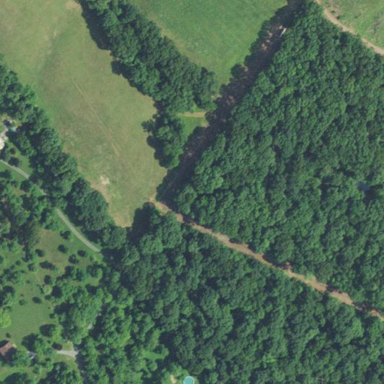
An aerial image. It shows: Serene woodland landscape.